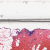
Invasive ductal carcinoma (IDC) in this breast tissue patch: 0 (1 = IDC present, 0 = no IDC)